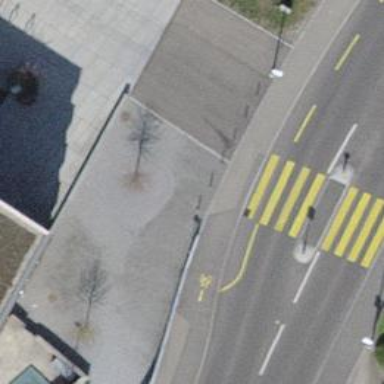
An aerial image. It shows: Bollard.